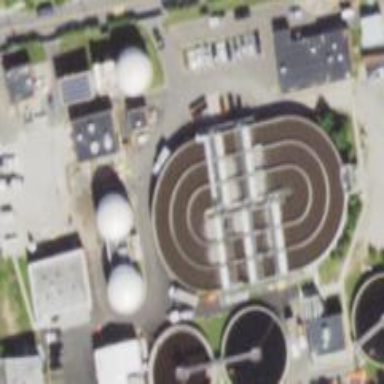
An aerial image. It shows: Wastewater plant.